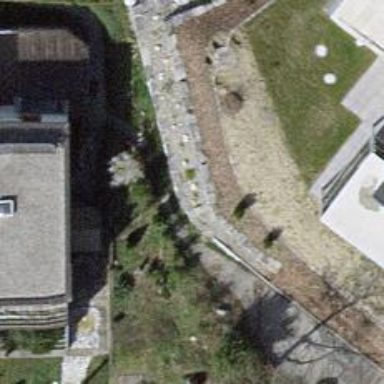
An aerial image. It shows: Path made of paving stones.